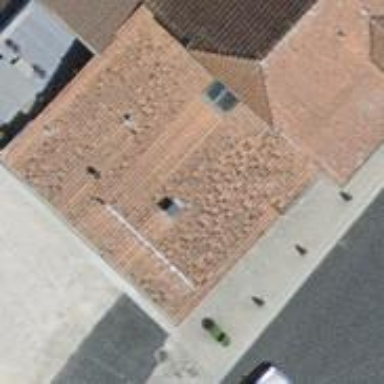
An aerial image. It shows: Restaurant.